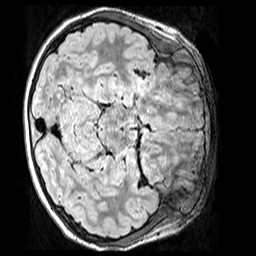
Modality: FLAIR
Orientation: axial
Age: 12
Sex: male
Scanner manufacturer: siemens
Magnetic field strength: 3 T
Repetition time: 5 s
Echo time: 0.388 s